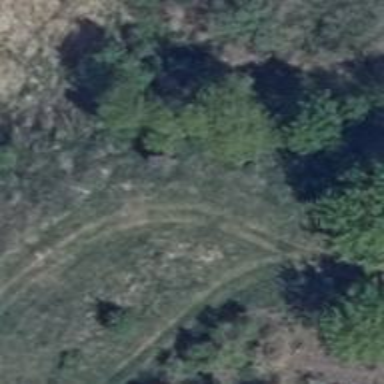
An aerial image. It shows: Hunting stand.